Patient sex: M
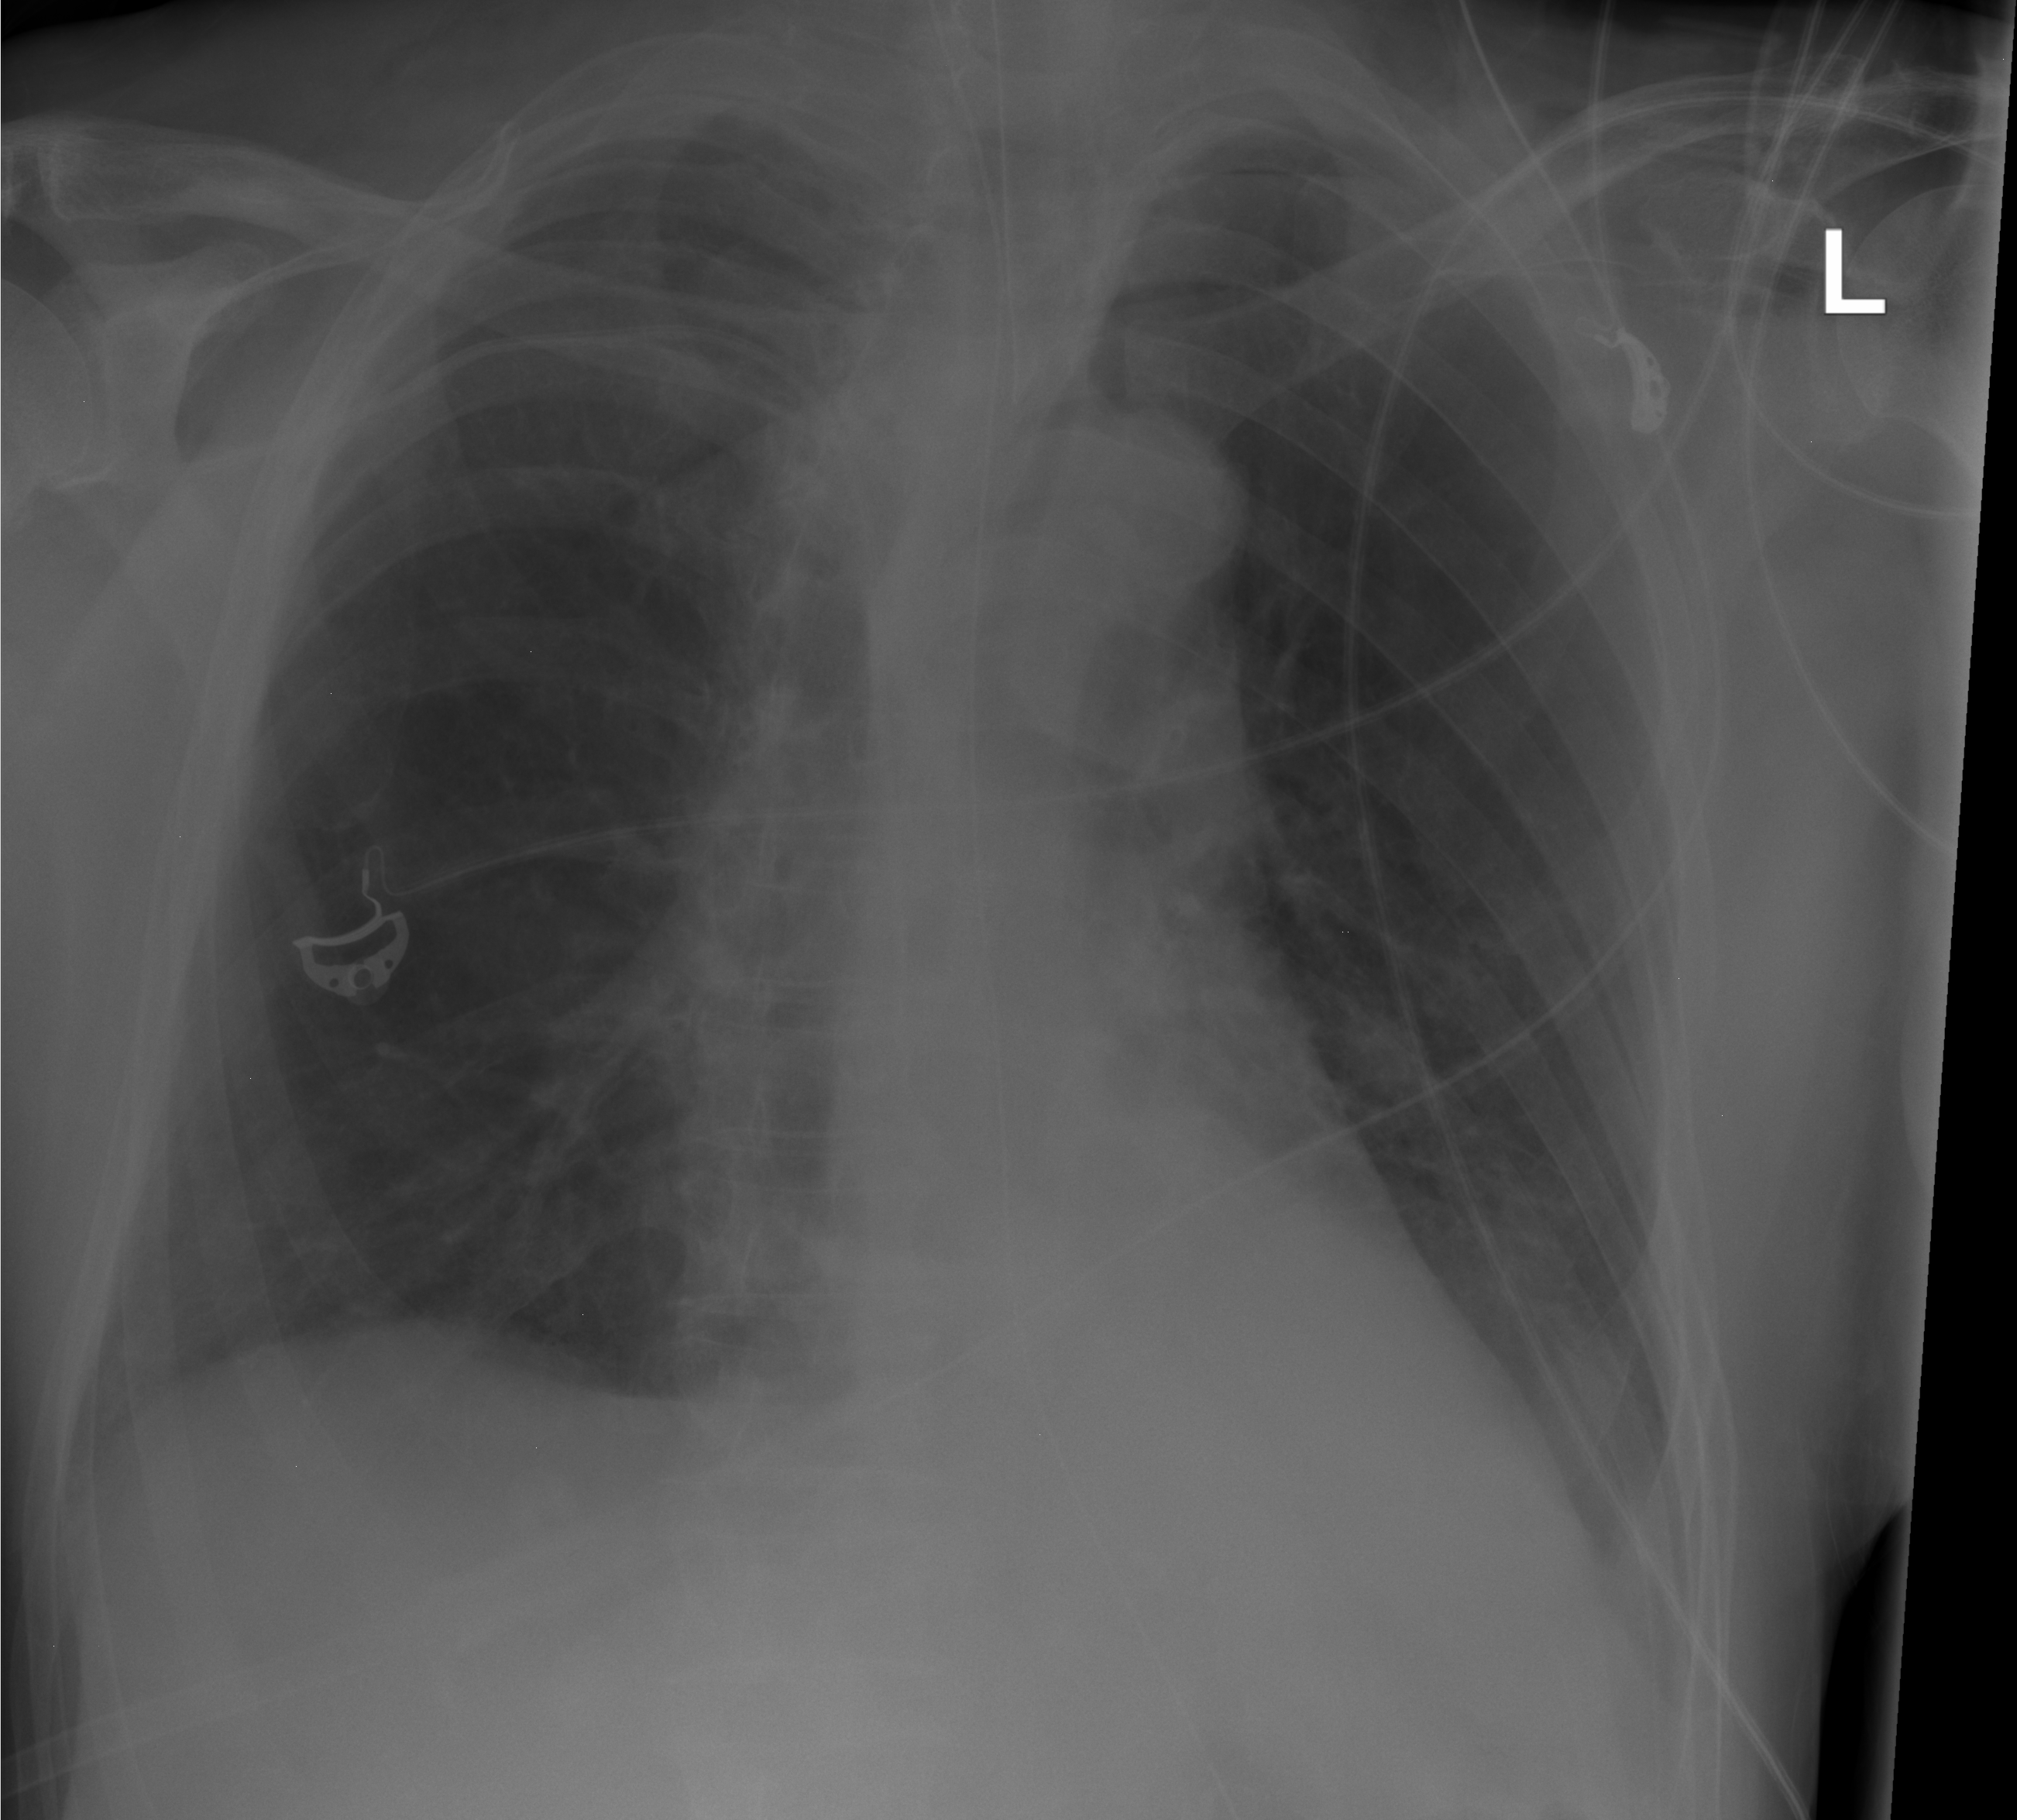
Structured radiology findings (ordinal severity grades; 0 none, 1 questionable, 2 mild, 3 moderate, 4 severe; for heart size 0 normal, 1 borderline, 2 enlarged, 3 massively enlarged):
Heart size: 0
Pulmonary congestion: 0
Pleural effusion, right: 0
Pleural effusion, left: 1
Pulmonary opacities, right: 0
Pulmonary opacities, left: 0
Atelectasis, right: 0
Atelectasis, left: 1